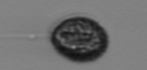
Label: Pseudochattonella_farcimen